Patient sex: F
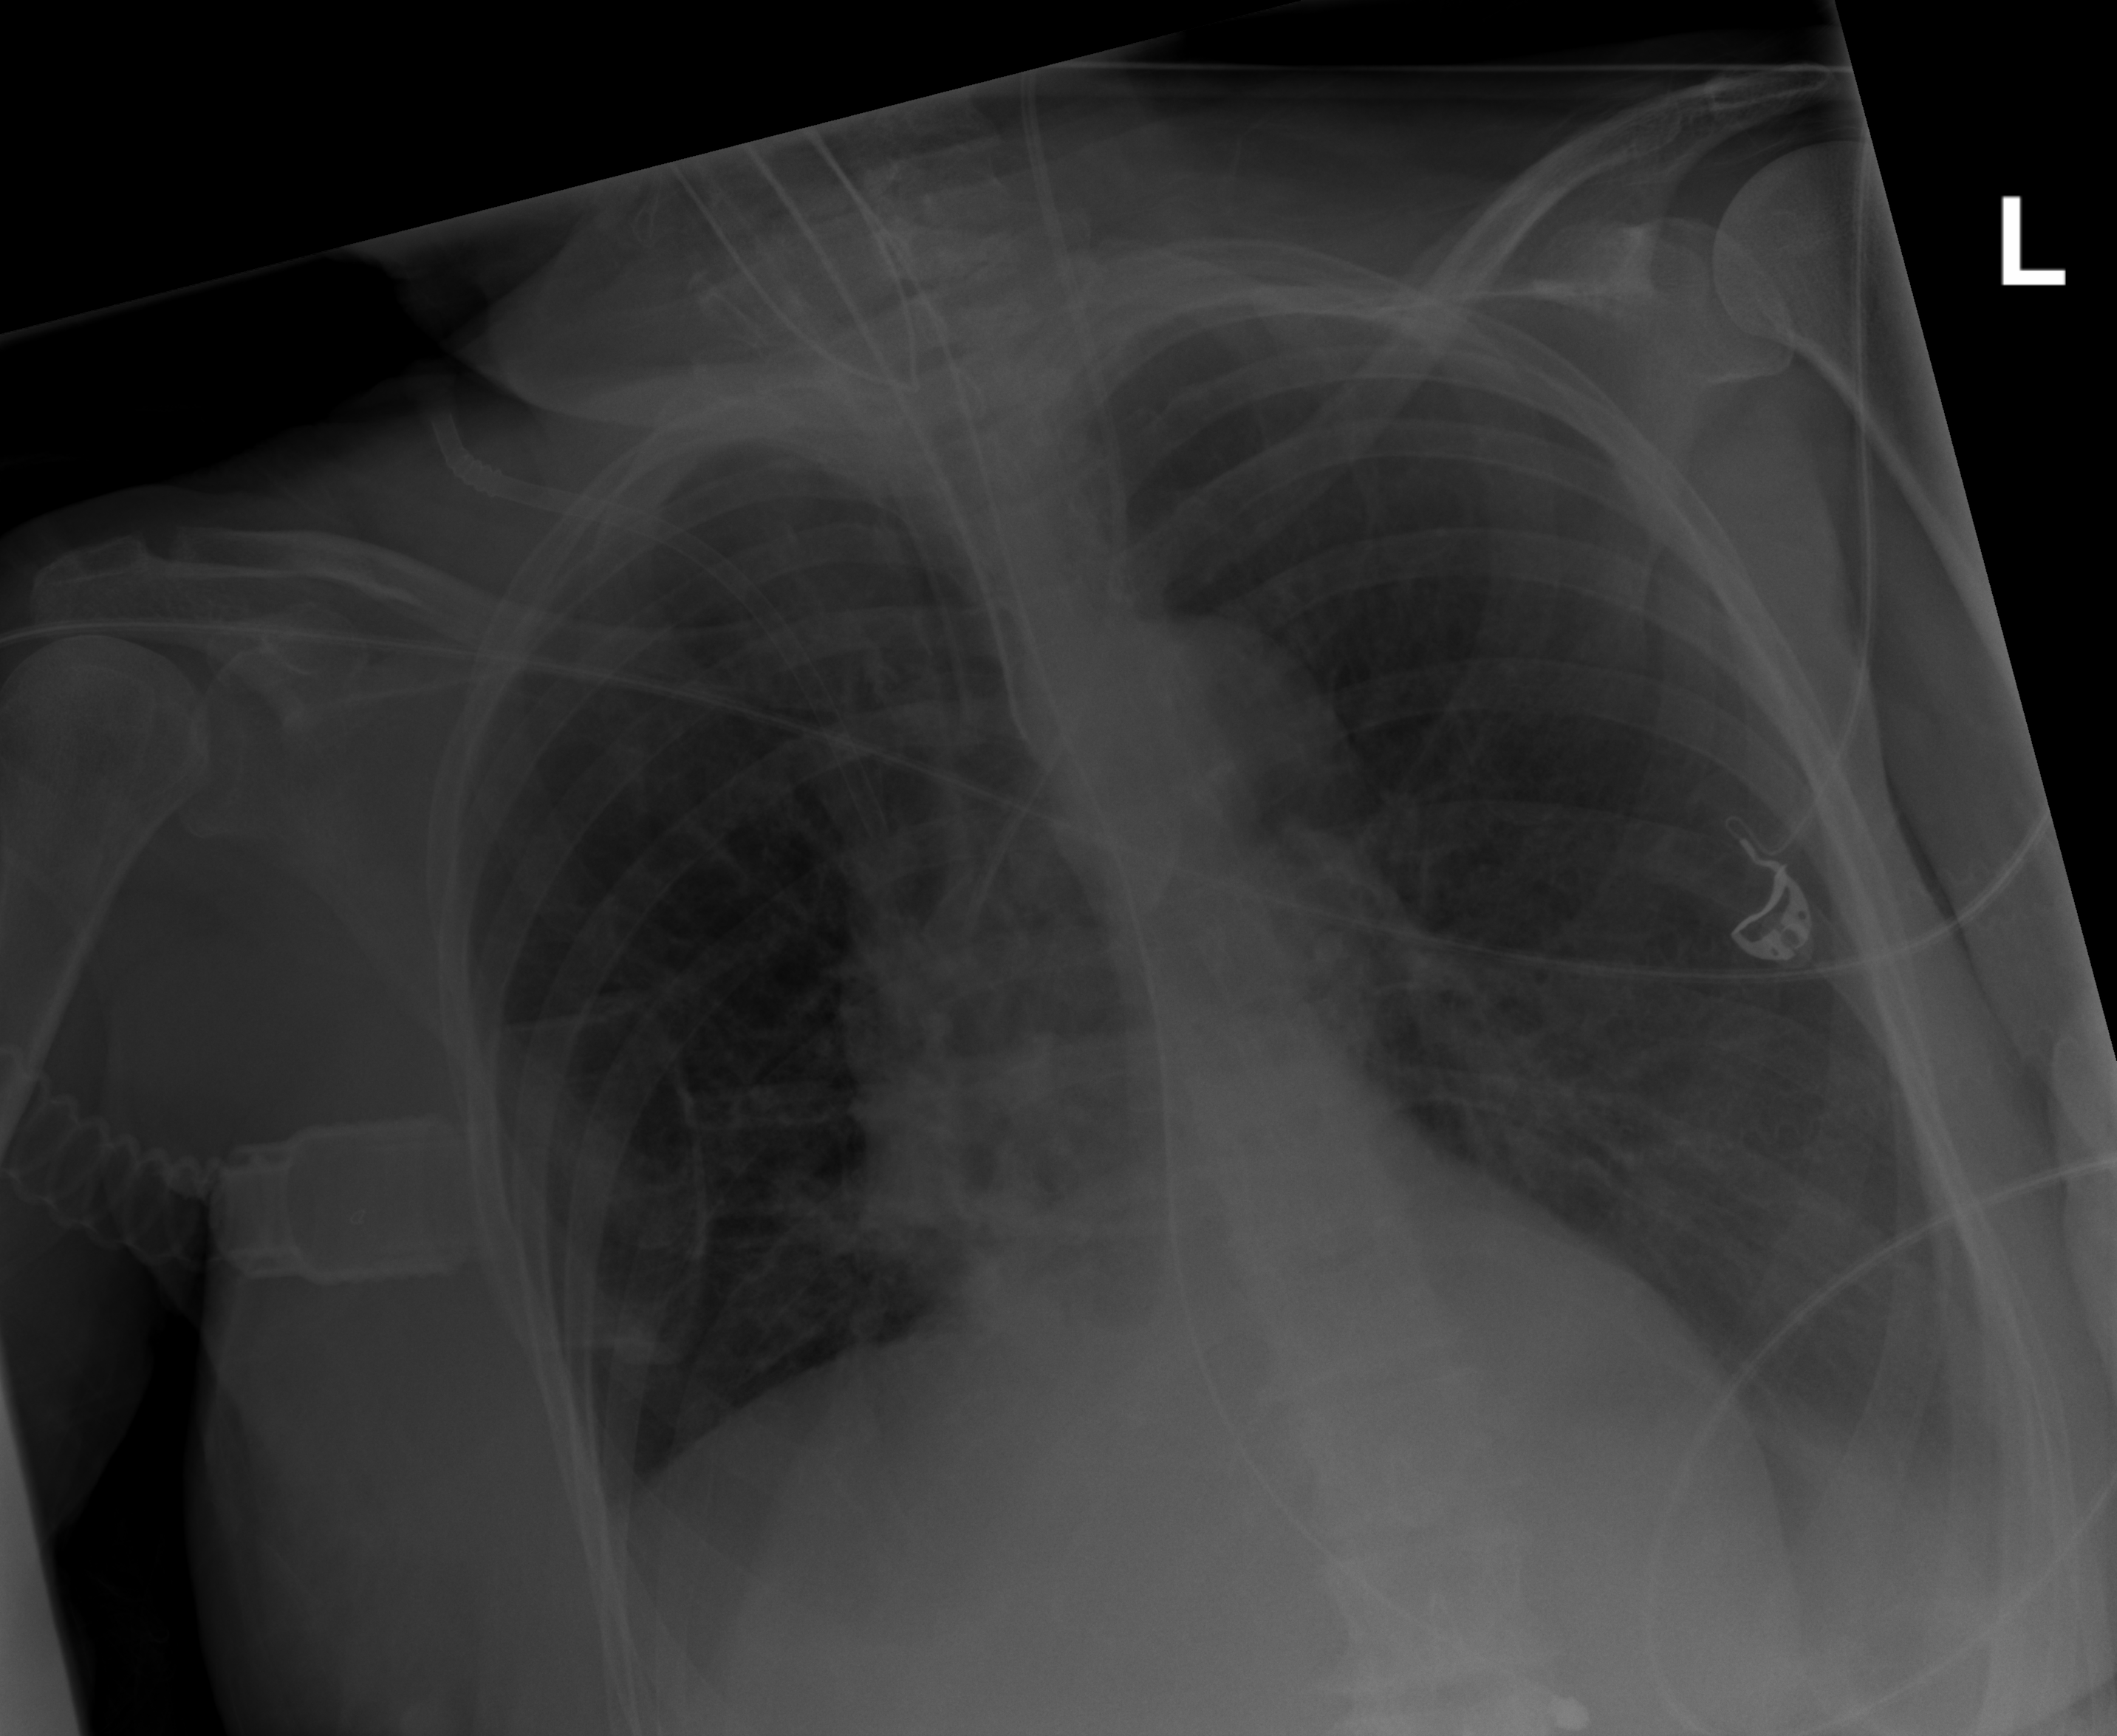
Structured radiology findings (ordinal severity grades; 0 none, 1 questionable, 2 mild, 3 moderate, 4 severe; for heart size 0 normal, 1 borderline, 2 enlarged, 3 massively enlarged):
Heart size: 0
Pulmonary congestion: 1
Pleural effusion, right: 2
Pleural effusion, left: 2
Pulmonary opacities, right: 2
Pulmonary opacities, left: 0
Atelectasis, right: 2
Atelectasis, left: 2